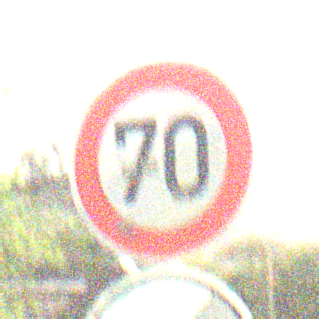
Verkehrszeichen: Geschwindigkeit70
Zusatzzeichen unten: EndeUeberholverbotKraftfahrzeuge
Umgebung: Outdoor, Nature
Tageszeit: Night
Wetter: Clear
Licht: Natural
Jahreszeit: NotSpecified
Kontrast: HighContrast